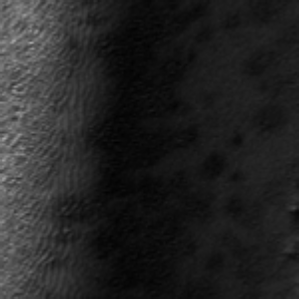
Label: frost